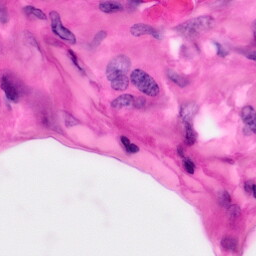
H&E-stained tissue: Pancreatic